Aerial crown-view tile of a tropical tree (Barro Colorado Island, Panama), acquired 20250818:
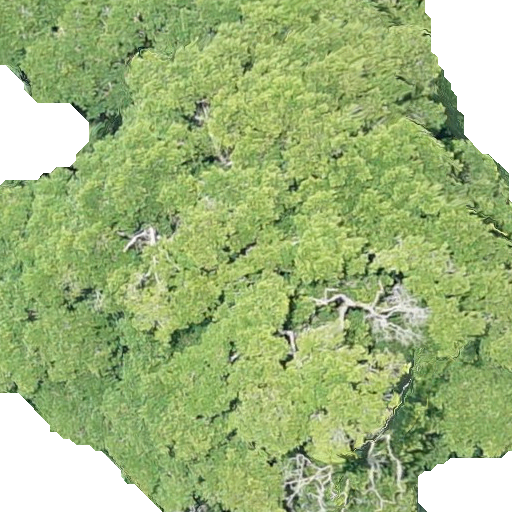
Species: Terminalia oblonga
GBIF accepted scientific name: Terminalia oblonga
Crown area: 429.402 m²